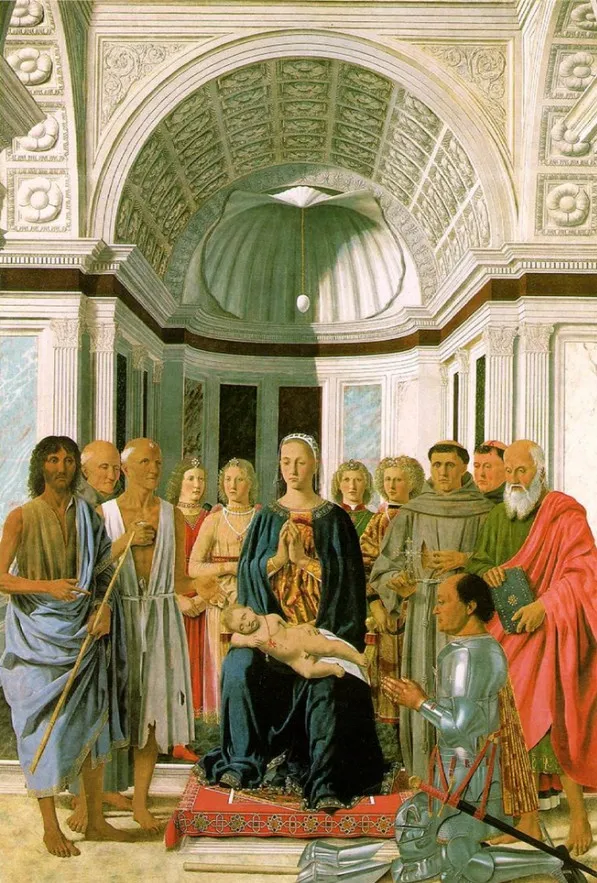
Madonna of the Egg (1472) by Piero della Francesca. Pinacoteca of the Brera Academy, Milan, Italy. In this painting, the 50-year-old Duke is genuflecting and is again depicted in a left lateral view. Observation of the neck moving posteroinferiorly demonstrates the transition between skin and armor. The contour of the silver-colored armor is convex and quite striking, especially when viewed against the red cloak of the figure behind the Duke. What confounds this area is the Duke's red and gold damask cape that hangs down his back. However, the intersection of the armor and the cape reveals the prominent inferior bend of the thoracic hyperkyphosis, which is present at the same vertebral levels as in Figure 1. Apparently, his custom-made armor was crafted to accommodate his hyperkyphosis. (Reproduced with permission from the Pinacoteca of the Brera Academy, Milan. ).
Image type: radiology (ct)